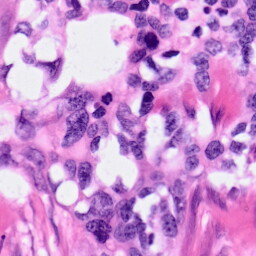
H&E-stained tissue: Pancreatic